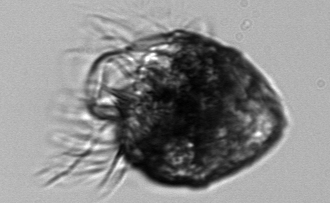
Label: Strombidium_capitatum